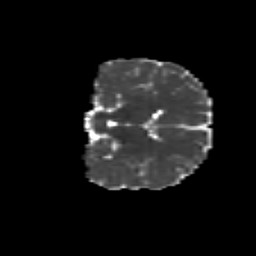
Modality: MD
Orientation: coronal
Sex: female
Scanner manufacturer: siemens
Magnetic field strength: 3 T
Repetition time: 5 s
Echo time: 0.071 s